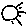
Label: sun